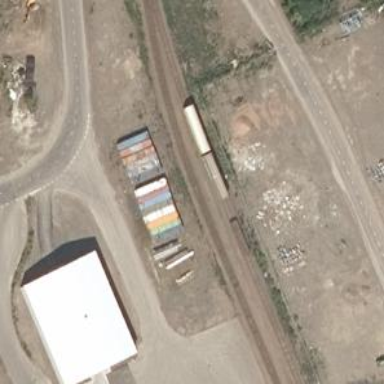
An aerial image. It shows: Railway yard.